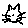
Label: cat